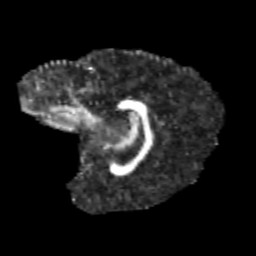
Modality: FA
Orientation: sagittal
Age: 12
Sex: female
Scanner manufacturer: siemens
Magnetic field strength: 3 T
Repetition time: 3.8 s
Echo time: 0.07 s